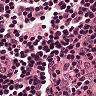
Metastatic tissue present: no